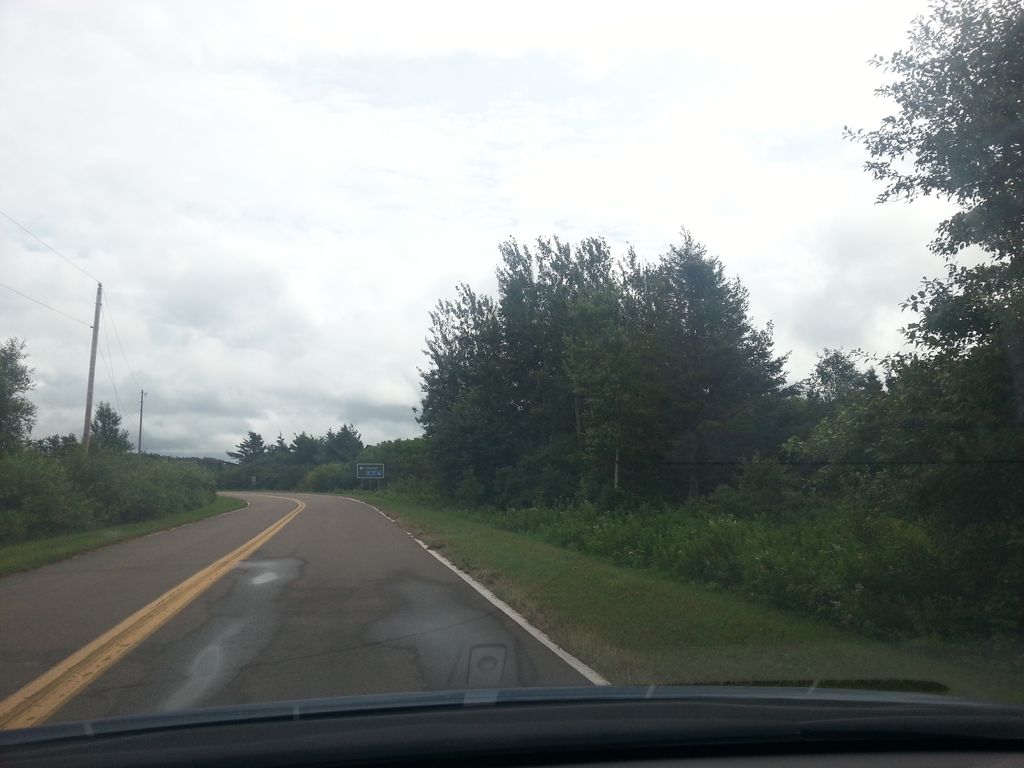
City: charlottetown